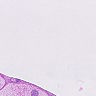
Metastatic tissue present: no